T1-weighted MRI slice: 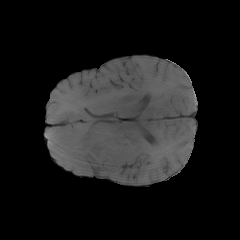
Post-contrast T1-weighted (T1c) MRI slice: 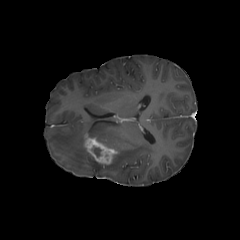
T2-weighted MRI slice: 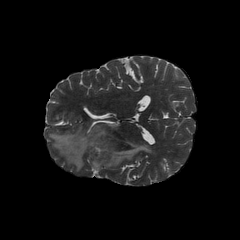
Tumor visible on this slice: yes